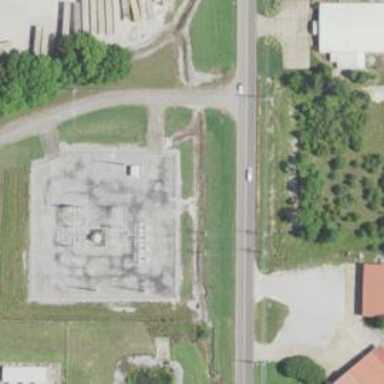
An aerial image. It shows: Distribution level power substation enclosed by fence.